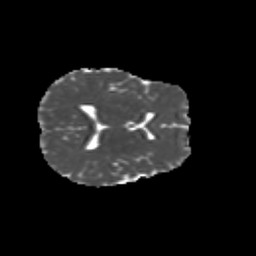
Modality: MD
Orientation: axial
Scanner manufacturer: siemens
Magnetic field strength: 3 T
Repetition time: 9.2 s
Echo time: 0.084 s